Aerial crown-view tile of a tropical tree (Barro Colorado Island, Panama), acquired 20250317:
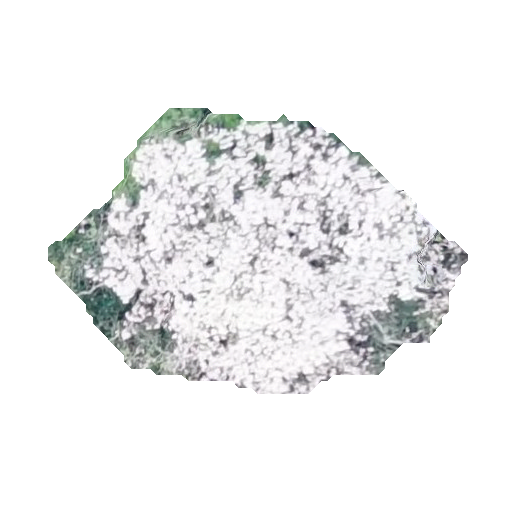
Species: Tabebuia rosea
GBIF accepted scientific name: Tabebuia rosea
Crown area: 120.262 m²